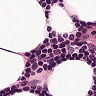
Metastatic tissue present: no